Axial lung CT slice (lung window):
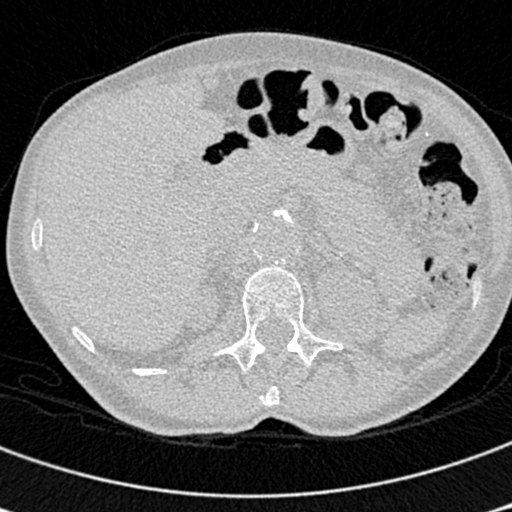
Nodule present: no